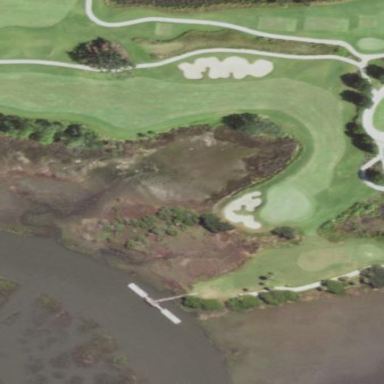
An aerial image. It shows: Rough area on grassy golf course.